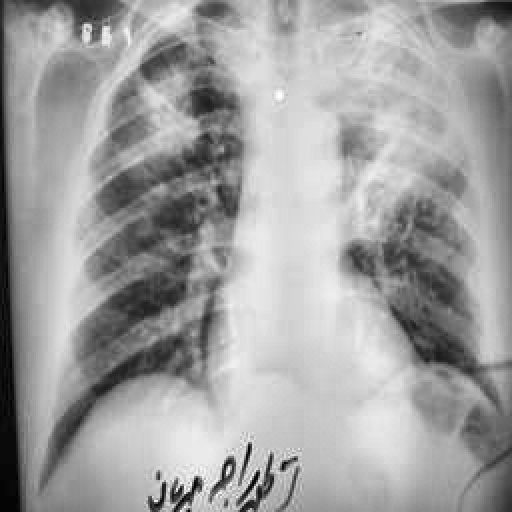
Finding: TUBERCULOSIS